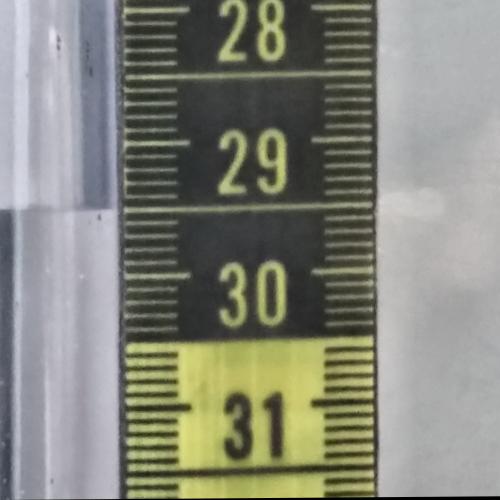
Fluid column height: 29.5 cm